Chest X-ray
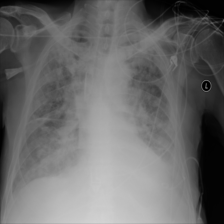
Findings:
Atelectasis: negative
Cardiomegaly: negative
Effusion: negative
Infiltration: positive
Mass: negative
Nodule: negative
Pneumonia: negative
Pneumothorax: negative
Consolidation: negative
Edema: negative
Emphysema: negative
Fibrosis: negative
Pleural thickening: negative
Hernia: negative